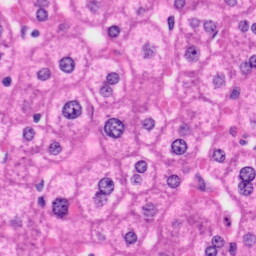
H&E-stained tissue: Liver